Brain MRI, t2w sequence, axial 2D slice.
Patient: age 29, sex M, weight 90 kg, height 1.9 m
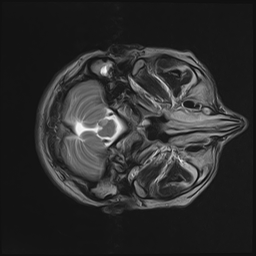